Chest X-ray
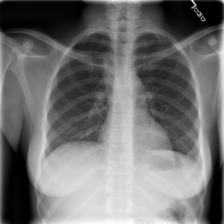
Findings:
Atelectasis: negative
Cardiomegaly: negative
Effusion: negative
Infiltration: negative
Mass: negative
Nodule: negative
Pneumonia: negative
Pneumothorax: negative
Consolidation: negative
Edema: negative
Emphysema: negative
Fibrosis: negative
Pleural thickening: negative
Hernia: negative